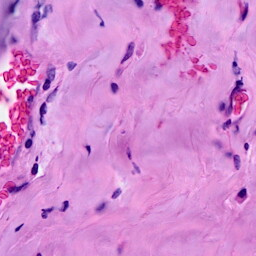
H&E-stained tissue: Breast